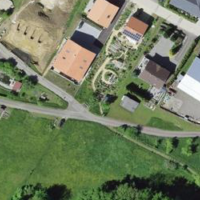
EUNIS habitat code: 55
Species observed at this site:
Helleborus niger